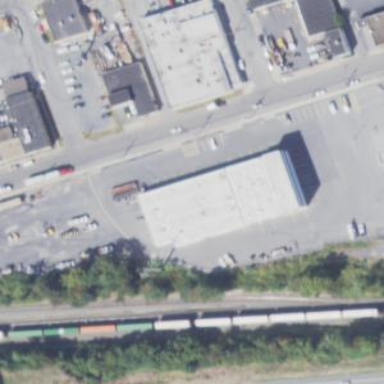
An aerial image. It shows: Commercial building.